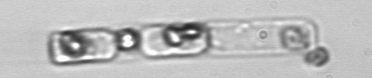
Label: Guinardia_delicatula_TAG_internal_parasite